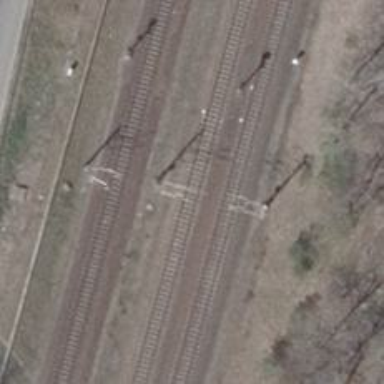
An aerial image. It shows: Railway milestone with catenary mast.